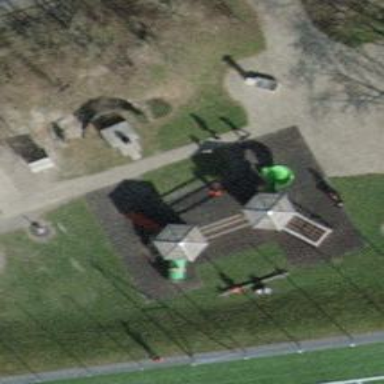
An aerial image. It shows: Playground structure.